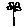
Label: flower